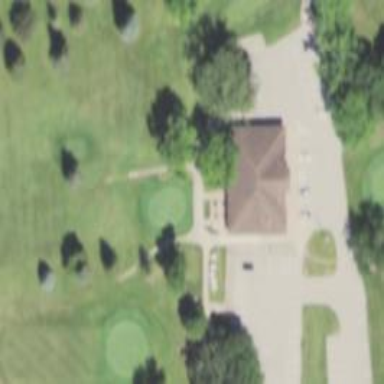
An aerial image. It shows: Path for both road and golf.